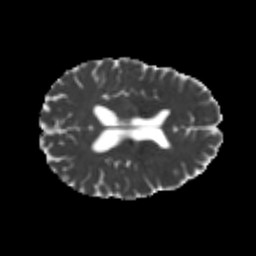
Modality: MD
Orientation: axial
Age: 25
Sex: female
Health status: healthy
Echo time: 0.074 s